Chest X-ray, PA view. Patient: 23 years old, sex M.
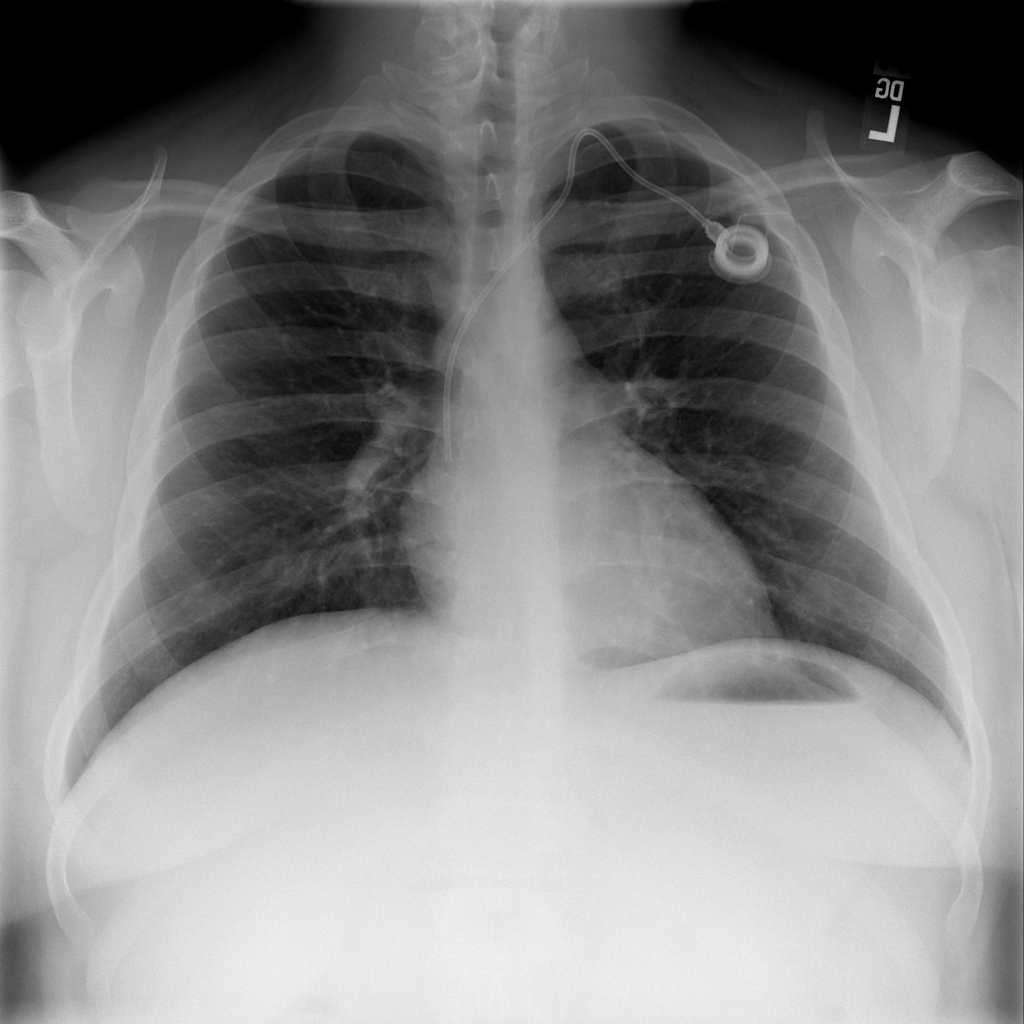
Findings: No Finding